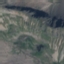
Land use / land cover class: HerbaceousVegetation